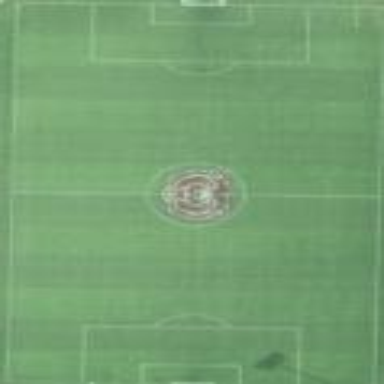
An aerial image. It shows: Artificial turf soccer pitch for leisure sport activities.